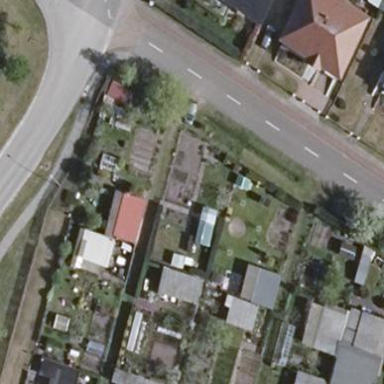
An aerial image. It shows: Plot in the allotments.